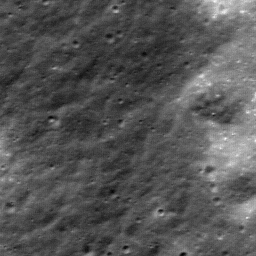
Host type: background_regolith
Lunar coordinates: latitude nan, longitude nan